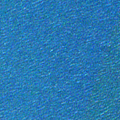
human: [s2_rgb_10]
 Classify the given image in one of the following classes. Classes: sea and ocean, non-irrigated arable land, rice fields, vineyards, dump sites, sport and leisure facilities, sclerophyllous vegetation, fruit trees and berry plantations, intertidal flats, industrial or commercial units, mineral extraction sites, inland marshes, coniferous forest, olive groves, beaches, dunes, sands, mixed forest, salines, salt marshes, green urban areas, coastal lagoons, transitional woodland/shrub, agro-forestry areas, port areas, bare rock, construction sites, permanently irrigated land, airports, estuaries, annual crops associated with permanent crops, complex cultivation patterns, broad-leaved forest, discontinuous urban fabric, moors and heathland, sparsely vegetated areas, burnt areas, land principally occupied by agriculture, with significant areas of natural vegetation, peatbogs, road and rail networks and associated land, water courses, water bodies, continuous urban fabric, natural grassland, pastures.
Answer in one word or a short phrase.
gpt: sea and ocean